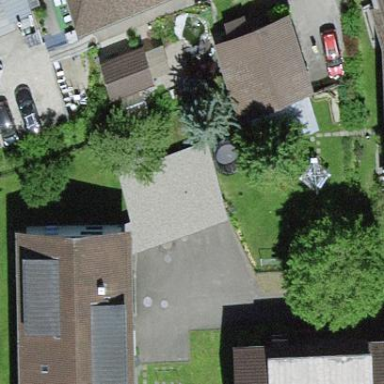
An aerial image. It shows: Garage building.